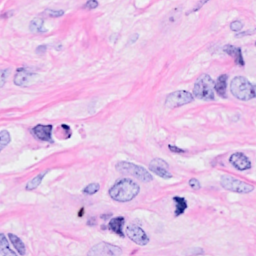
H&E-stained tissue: Breast